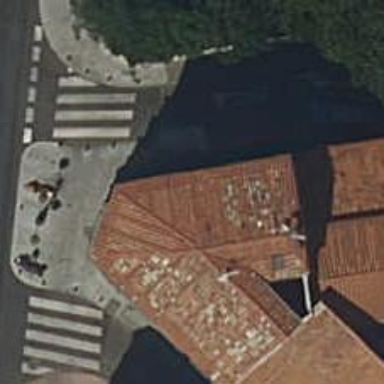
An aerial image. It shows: Restaurant.